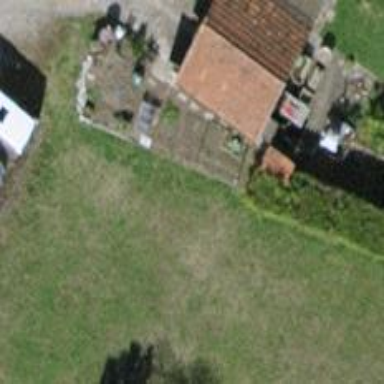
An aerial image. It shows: Shed.